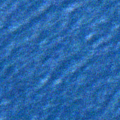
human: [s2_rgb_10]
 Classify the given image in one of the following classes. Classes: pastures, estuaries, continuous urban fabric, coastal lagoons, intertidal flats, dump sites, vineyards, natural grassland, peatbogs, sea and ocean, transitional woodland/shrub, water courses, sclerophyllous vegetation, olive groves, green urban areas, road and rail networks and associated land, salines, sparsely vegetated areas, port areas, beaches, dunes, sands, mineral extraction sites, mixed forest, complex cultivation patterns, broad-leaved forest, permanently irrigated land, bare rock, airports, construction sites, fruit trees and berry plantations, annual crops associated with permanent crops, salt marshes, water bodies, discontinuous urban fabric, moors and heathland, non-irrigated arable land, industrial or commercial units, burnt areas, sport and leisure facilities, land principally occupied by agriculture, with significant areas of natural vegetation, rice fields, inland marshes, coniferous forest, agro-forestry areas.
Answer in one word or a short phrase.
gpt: sea and ocean